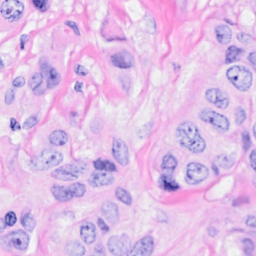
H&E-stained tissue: Breast